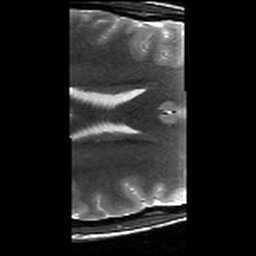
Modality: T2w
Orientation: axial
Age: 22
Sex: female
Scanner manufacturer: siemens
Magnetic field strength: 3 T
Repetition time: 8.02 s
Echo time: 0.08 s